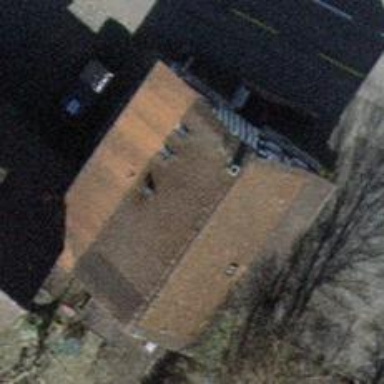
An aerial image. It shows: Restaurant.